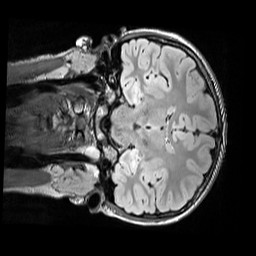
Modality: FLAIR
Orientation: coronal
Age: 13
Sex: male
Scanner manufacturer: siemens
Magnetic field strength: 3 T
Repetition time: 5 s
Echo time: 0.388 s